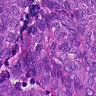
Metastatic tissue present: yes